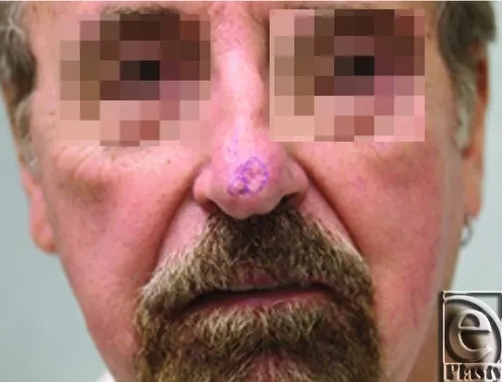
A 68-year-old man with a basal cell carcinoma of his nasal tip.
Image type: medical_photograph (skin_photograph)